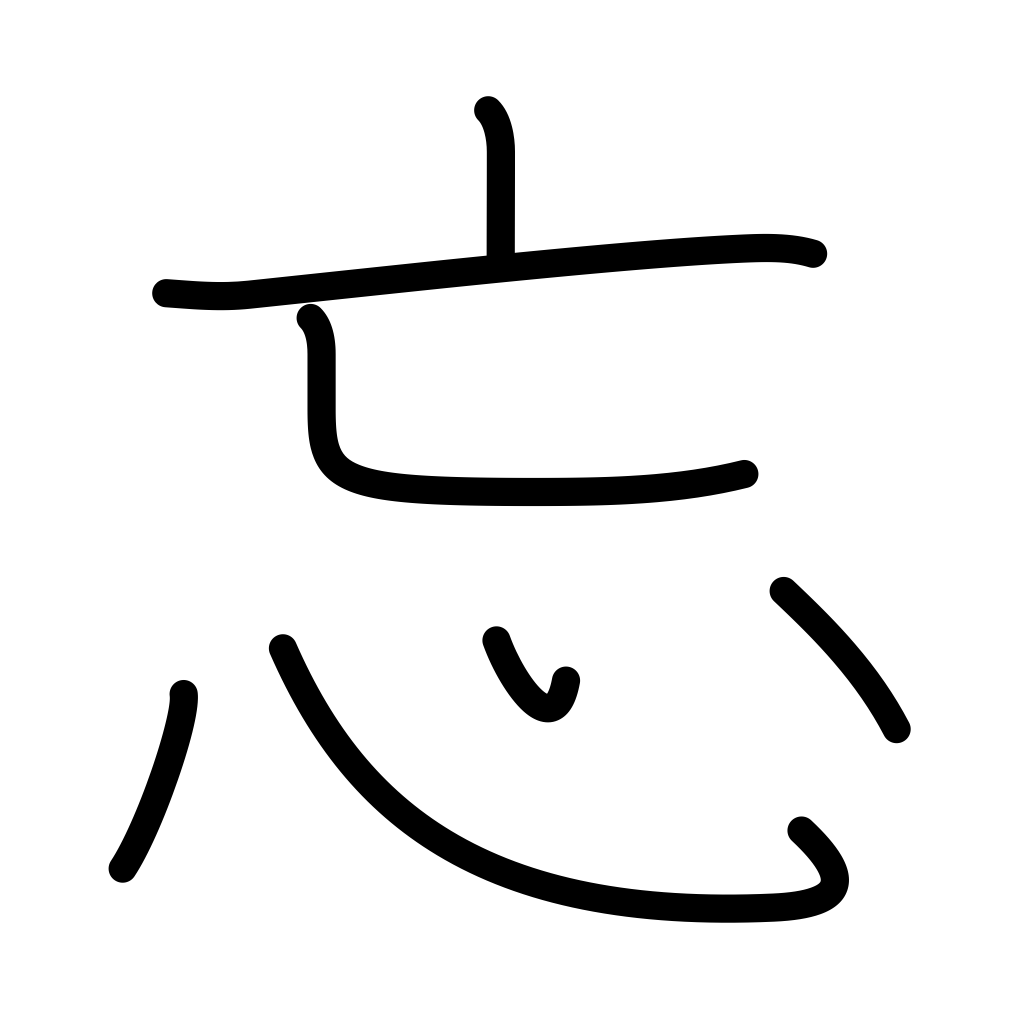
Meaning: forget